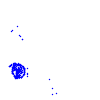
Particle: pion